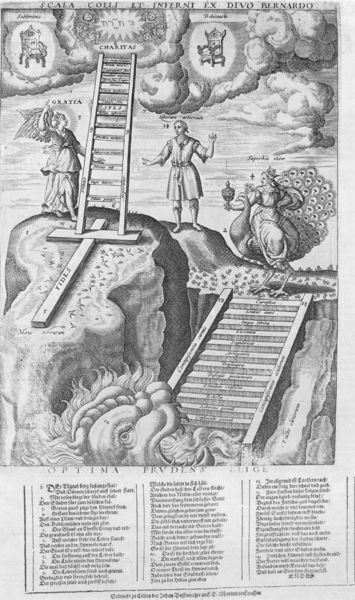
Titel: SCALA COELI ET INFERNI EX DIVO BERNARDO
Künstler: Johann Bussemacher
Standort: Wolfenbüttel
Institution: Herzog August Bibliothek
Schlagwörter: berg, dunkel, felsen, feuer, flügel, hand, himmel, mann, weiß, wolken, menschen, frau, grau, hell, schwarz, stuhl, stühle, zeichnung, tier, arm, arme, bibel, hände, auge, gewand, krone, tugend, anhöhe, engel, reiten, schrift, papier, grafik, leiter, treppe, thron, stufen, zeigen, buch, kreuz, flammen, abgrund, druck, radierung, stich, titel, seite, illustration, text, buchstaben, pfau, trohn, beten, gebet, buchdruck, buchseite, fisch, zähne, hellgrau, grab, hölle, teufel, maul, zunge, mittelalter, gedicht, vision, religiös, erscheinung, königin, löwe, kupferstich, magdalena, sünde, pfauenfeder, ungeheuer, drachen, drache, treue, monster, stuch, lebensweg, latein, reformation, himmelsleiter, bestie, fauchen, bedrückend, sünden, tugenden, kreus, himmlisch, apokalyptisches weib, throne, stuhk, kaiserlich, klugheit, sonett, gratia, bewegend, f, bten, immelsleiter, gratioa, optima, hhimmelsleiter